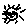
Label: sun